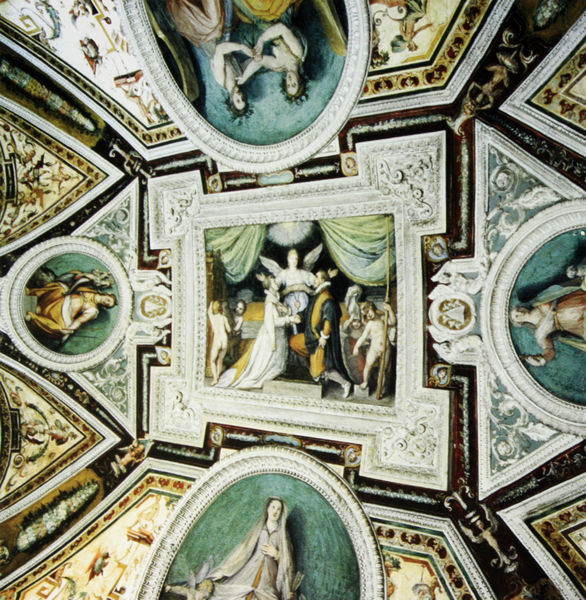
Titel: Deckenfresko in der Sala degli Sposi
Künstler: Federico Zuccari
Standort: Rom
Institution: Palazzo Zuccari
Schlagwörter: blau, gemälde, mann, nackt, weiß, frauen, gelb, grün, menschen, ausschnitt, frau, geste, licht, männer, schwarz, szene, türkis, gebäude, haus, schloss, ornament, architektur, barock, rahmen, porträt, kirche, gold, decke, paar, blatt, renaissance, rokoko, oval, rund, engel, italien, rand, figuren, kuppel, könig, bordüre, dekor, floral, ornamente, verzierung, stuck, foto, oben, gewölbe, eckig, medaillon, rechteck, zwickel, ecken, schnörkel, fresken, kapelle, deckengemälde, fresko, putten, maria, verzeirung, quadrat, fresco, auferstehung, aureole, kniefall, kassette, arabeske, deckenmalerei, medaillons, heirat, trauung, deckenfresko, vignetten, borromini, fluegel, e